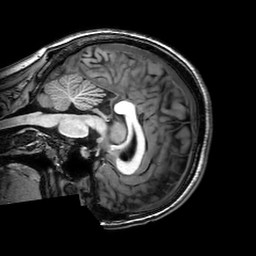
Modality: T1w
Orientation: sagittal
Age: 22
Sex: female
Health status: healthy
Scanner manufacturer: philips
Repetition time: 0.008322 s
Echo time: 0.00382 s